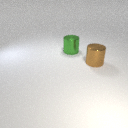
large green metal cylinder to the left of large brown metal cylinder